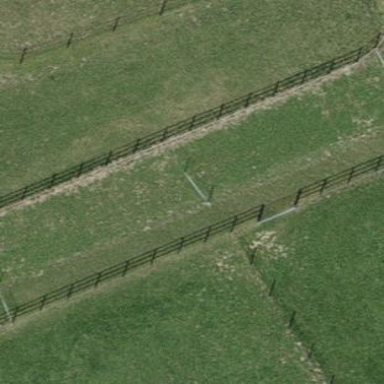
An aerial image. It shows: Equestrian pitch for leisure land sports.